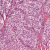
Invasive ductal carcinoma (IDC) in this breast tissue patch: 0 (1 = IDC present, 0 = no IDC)